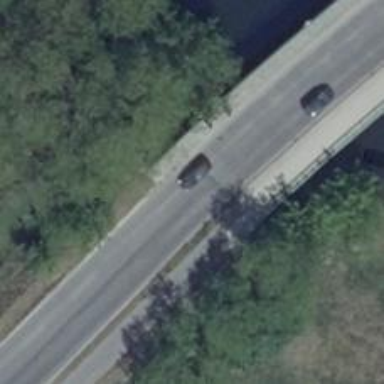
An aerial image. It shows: Tertiary road with bridge.